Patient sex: F
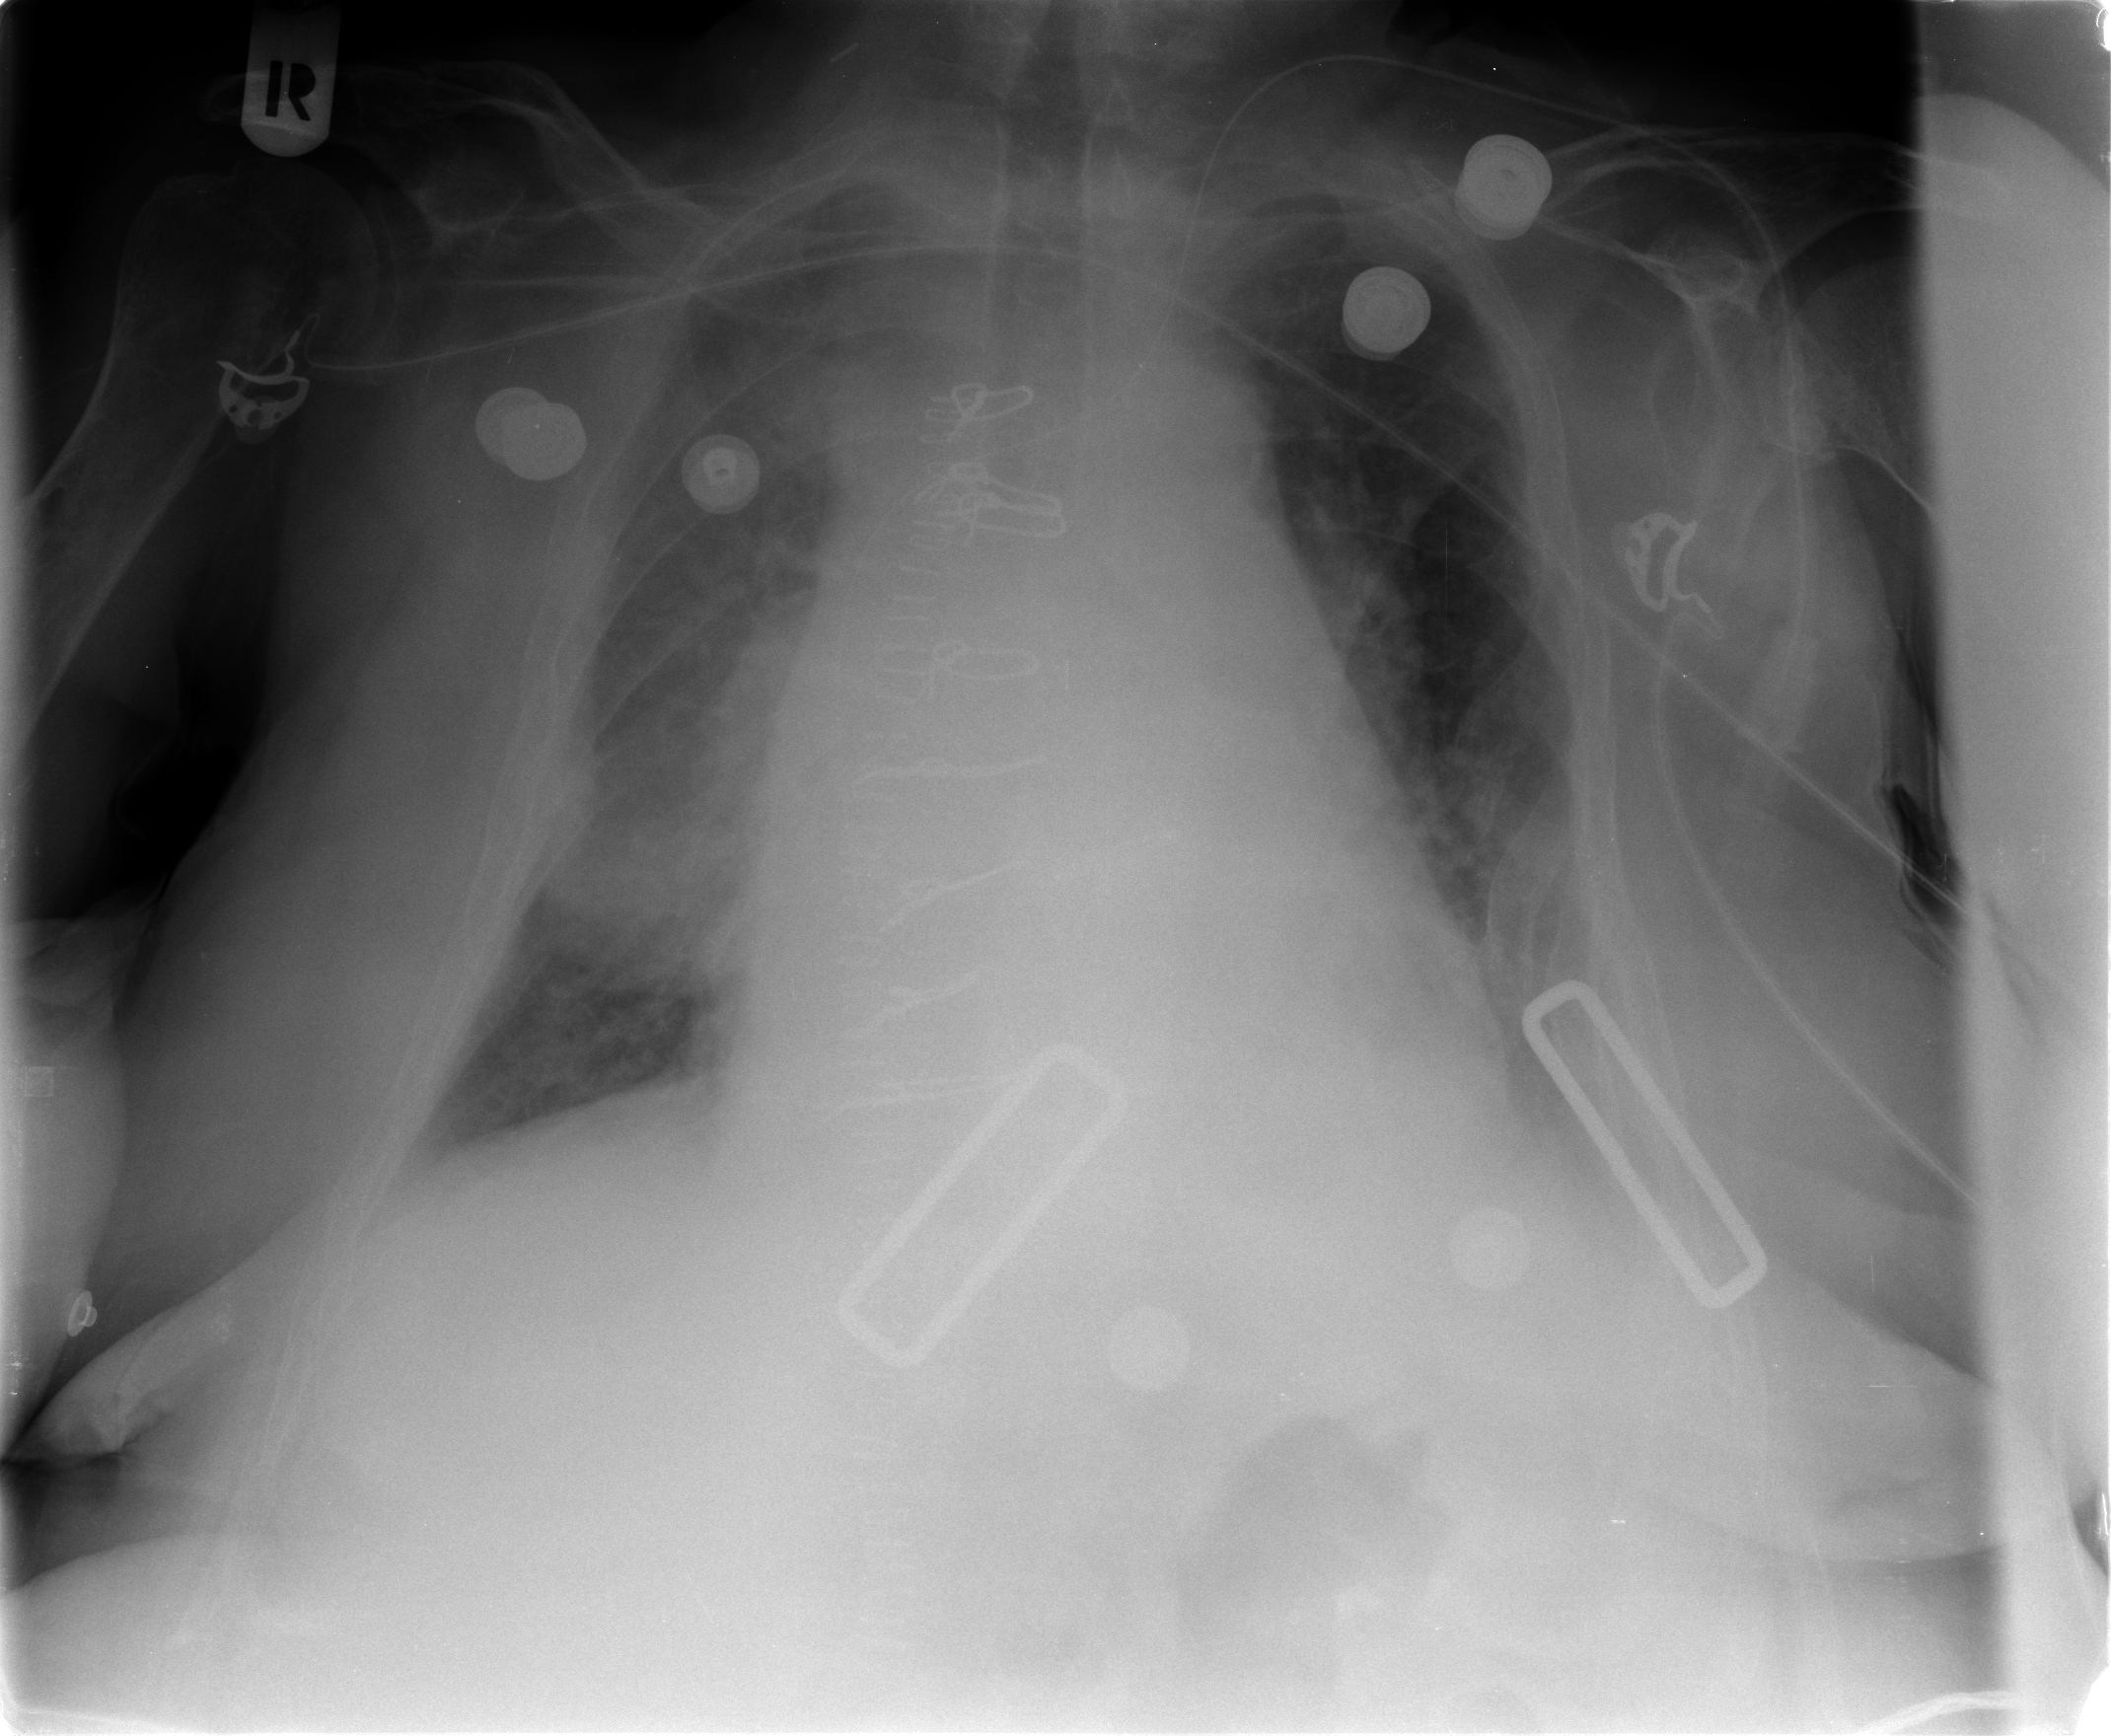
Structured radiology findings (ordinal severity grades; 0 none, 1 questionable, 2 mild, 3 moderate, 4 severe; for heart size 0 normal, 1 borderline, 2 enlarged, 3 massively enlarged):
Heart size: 2
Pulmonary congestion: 2
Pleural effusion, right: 0
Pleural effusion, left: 0
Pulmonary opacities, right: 0
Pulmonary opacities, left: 0
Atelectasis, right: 2
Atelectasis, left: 2